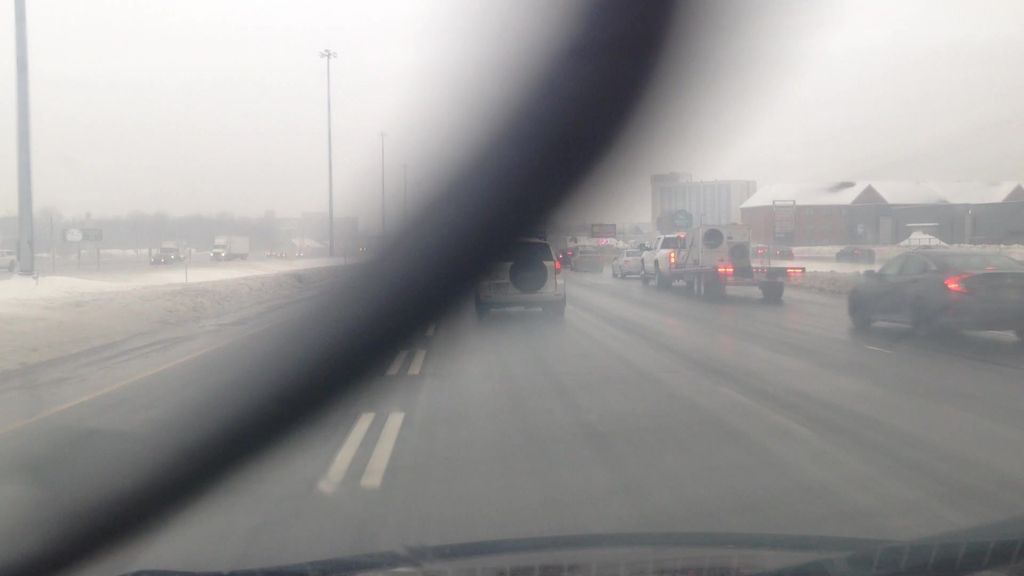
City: montreal